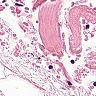
Metastatic tissue present: no